Field crop: tomato
Growth stage: 2
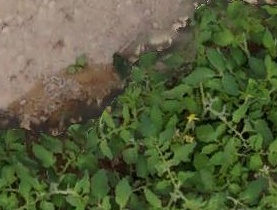
Species: tomato